Aerial crown-view tile of a tropical tree (Barro Colorado Island, Panama), acquired 20240716:
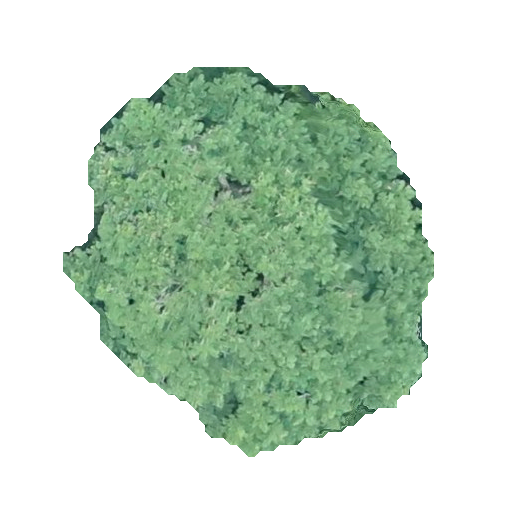
Species: Jacaranda copaia
GBIF accepted scientific name: Jacaranda copaia
Crown area: 161.55 m²